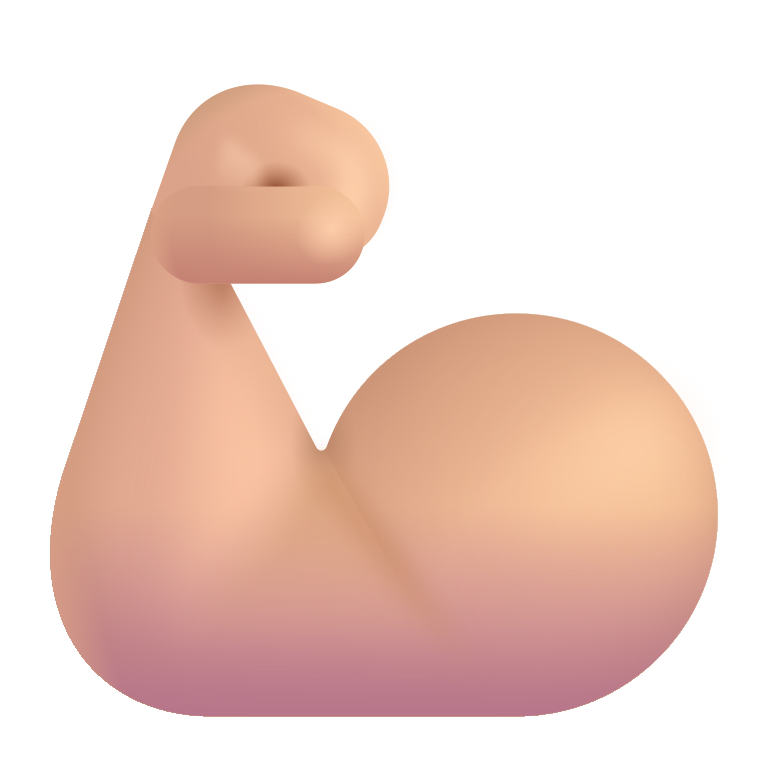
flexed biceps color  light